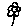
Label: flower